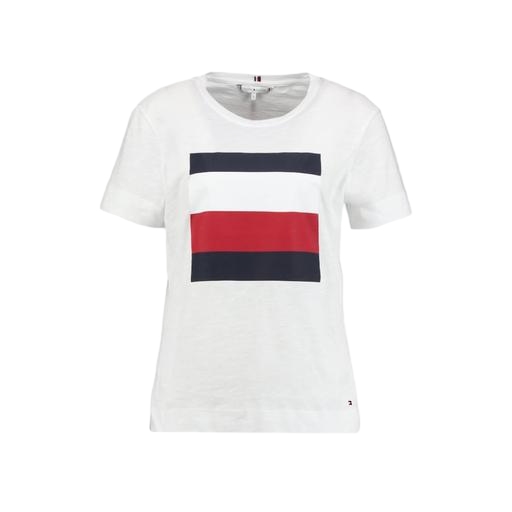
white pieced tee, th shirt, multicolor flag graphic t-shirt, white background